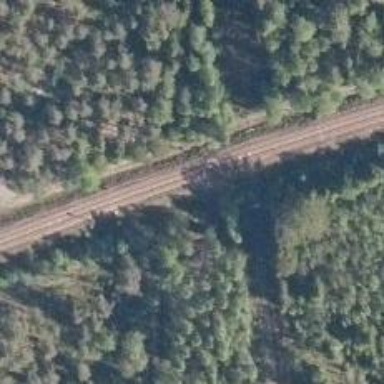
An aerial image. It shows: Railway signal.